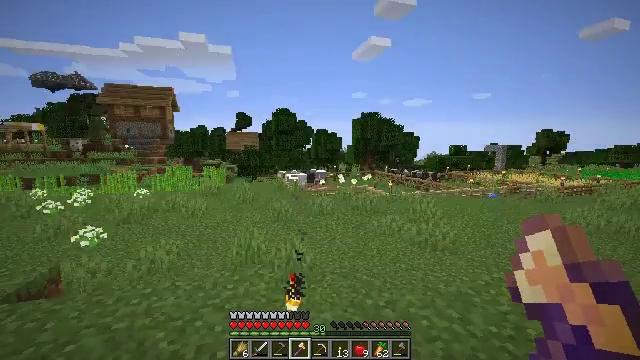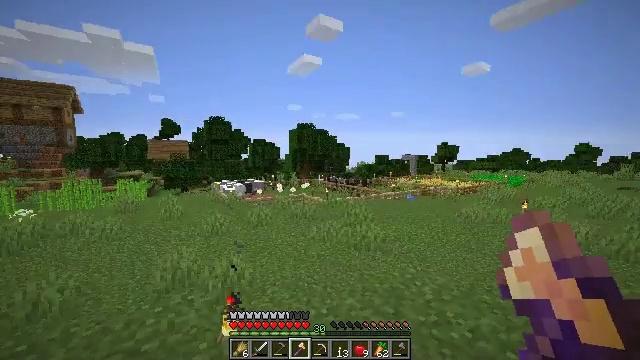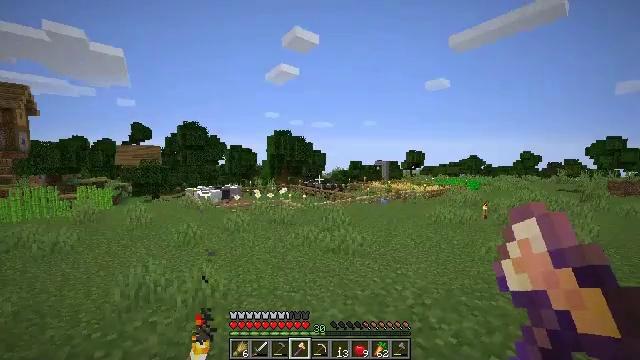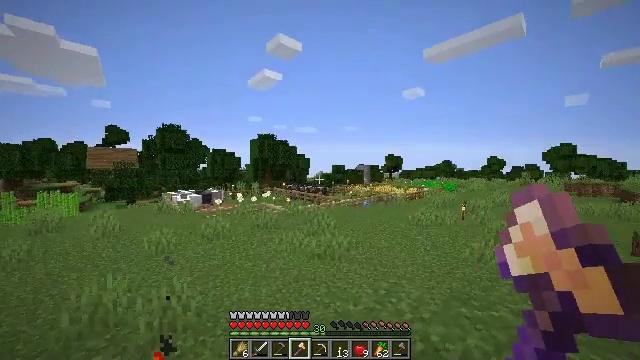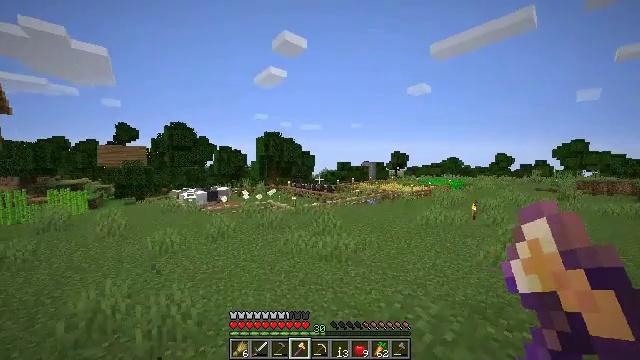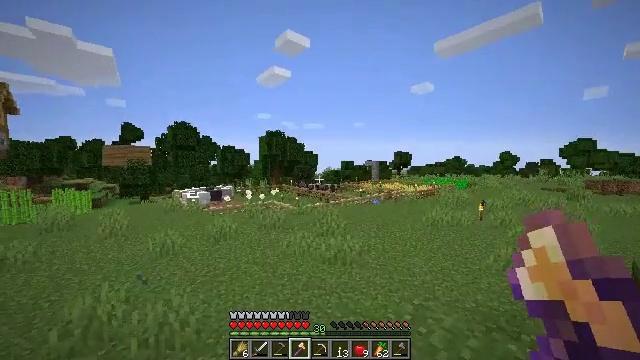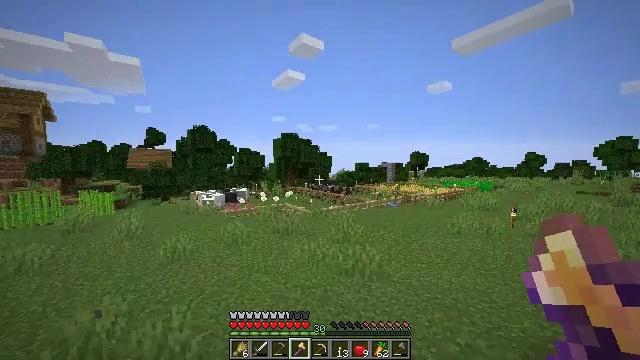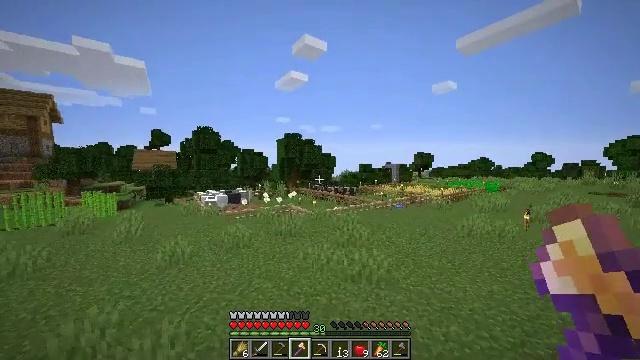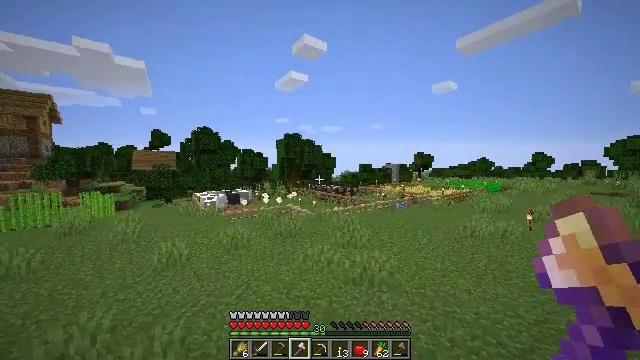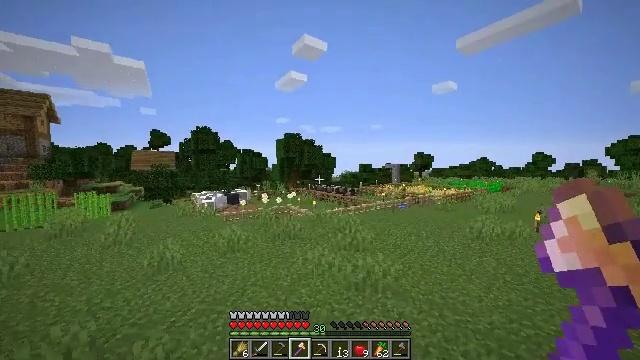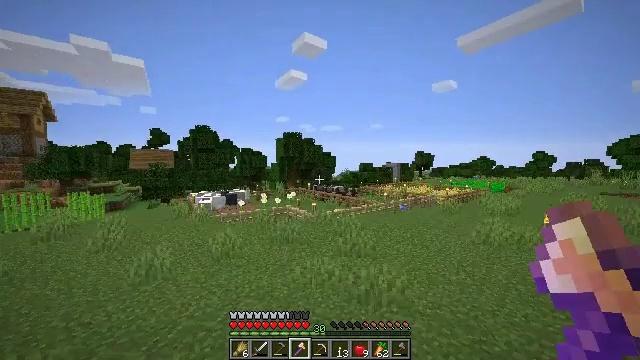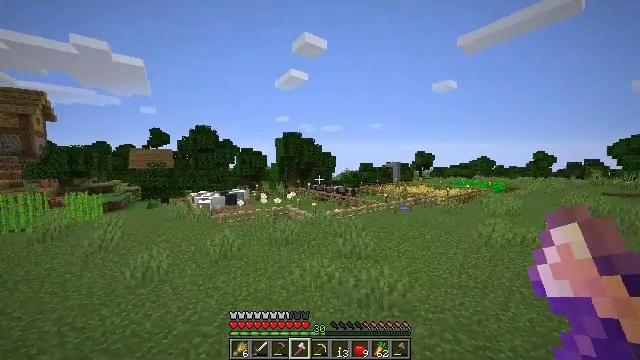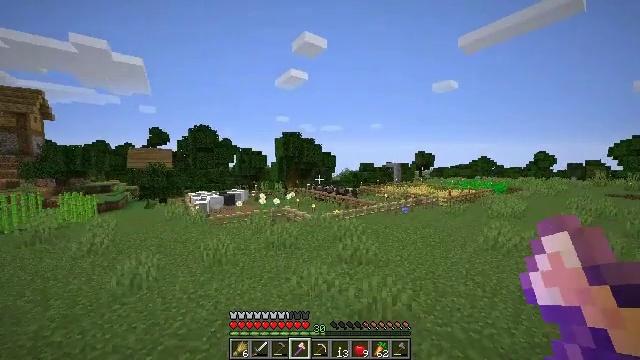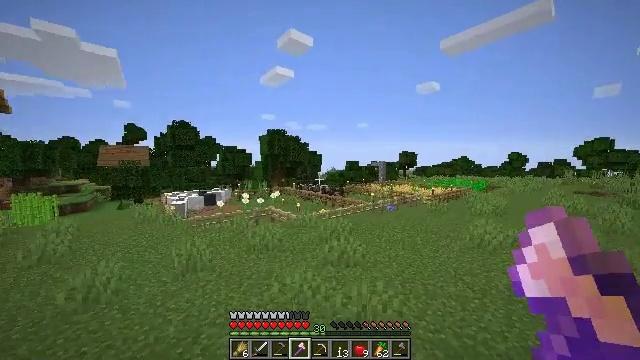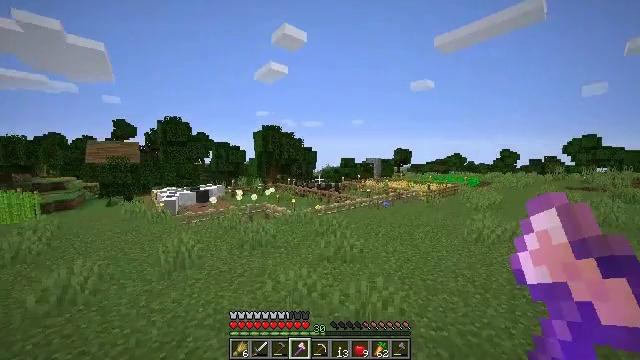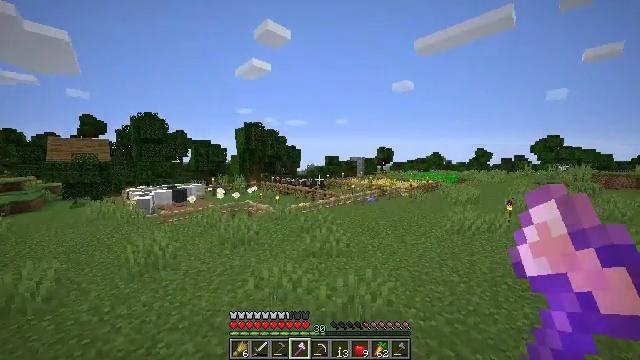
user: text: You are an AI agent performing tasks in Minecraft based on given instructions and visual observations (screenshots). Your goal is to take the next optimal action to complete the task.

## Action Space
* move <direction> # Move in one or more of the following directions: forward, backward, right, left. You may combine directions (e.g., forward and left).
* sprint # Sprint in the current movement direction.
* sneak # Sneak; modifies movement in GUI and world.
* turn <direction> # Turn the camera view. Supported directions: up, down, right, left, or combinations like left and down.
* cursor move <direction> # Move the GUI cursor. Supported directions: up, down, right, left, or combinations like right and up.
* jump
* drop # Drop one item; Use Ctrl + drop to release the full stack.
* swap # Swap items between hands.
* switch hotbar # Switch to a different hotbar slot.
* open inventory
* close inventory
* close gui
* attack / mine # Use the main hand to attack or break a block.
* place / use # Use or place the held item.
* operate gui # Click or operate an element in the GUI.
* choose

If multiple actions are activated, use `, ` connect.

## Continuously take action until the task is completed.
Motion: motion action
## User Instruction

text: Break the tree to get oak logs.
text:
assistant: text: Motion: move forward, sprint, turn right and up
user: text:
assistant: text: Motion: move forward, sprint, turn right and up
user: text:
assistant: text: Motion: move forward, sprint, turn right
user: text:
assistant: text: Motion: move forward, sprint, turn left
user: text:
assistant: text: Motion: move forward, sprint
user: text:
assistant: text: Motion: move forward, sprint, turn left
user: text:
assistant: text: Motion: move forward, sprint
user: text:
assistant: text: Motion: move forward, sprint
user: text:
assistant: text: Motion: move forward, sprint
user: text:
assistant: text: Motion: move forward, sprint
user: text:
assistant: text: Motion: move forward, sprint
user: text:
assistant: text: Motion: move forward, sprint
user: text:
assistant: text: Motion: move forward, sprint, turn right
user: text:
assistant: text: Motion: move forward, sprint, turn right
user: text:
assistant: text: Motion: move forward, sprint, turn right
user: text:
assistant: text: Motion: move forward, sprint, turn right
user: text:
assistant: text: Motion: move forward, sprint, turn right and up
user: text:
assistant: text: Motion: move forward, turn right
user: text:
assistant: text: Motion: move forward, turn right and up
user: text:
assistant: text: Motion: move forward, turn right and up
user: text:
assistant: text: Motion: move forward
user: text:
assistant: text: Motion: move forward
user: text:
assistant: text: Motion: move forward, sprint
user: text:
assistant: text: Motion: move forward, sprint
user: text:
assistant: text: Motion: move forward, sprint
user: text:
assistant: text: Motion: move forward, sprint
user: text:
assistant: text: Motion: move forward, sprint
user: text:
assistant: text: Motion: move forward, sprint
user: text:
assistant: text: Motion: move forward, sprint
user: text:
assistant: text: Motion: move forward, sprint